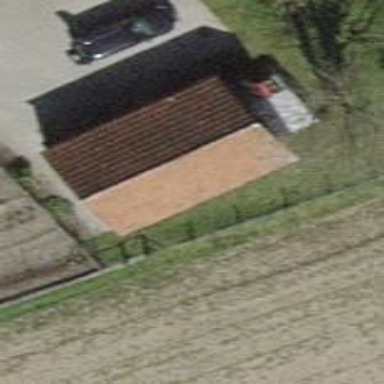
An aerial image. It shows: Building with tile roof.